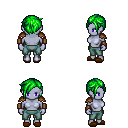
a pixel art fantasy rpg character, female body template, dark elf, purple skin, leather shoulder armor, teal pants, green pixie cut hairstyle, leather bracers, brown slippers, four views (front, back, left, right), 2x2 character sprite sheet, small pixel art, hard edges, no anti-aliasing